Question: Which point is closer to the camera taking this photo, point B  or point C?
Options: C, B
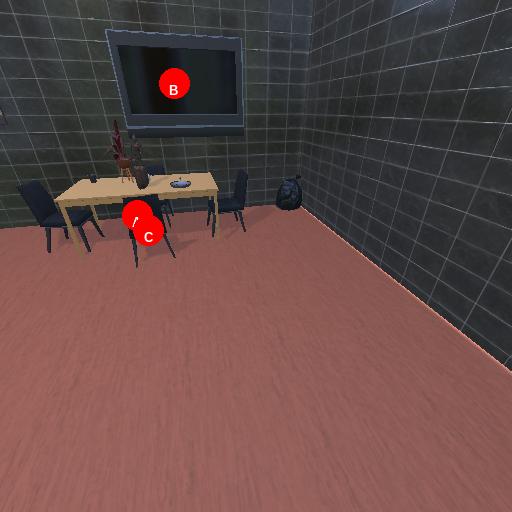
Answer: C